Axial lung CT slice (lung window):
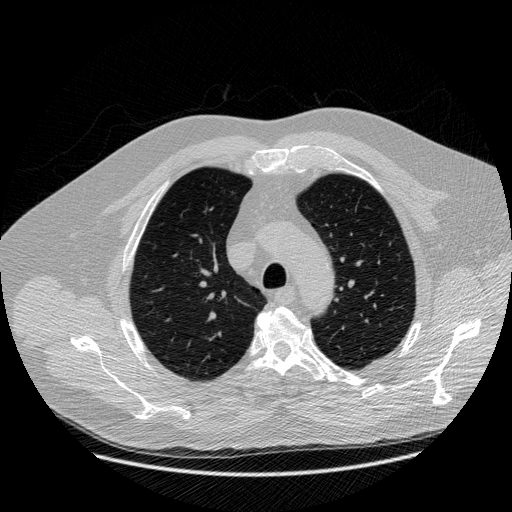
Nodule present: no